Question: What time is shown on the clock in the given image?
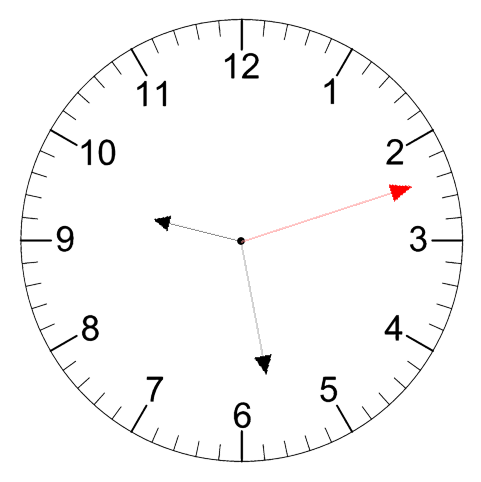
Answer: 09:28:12